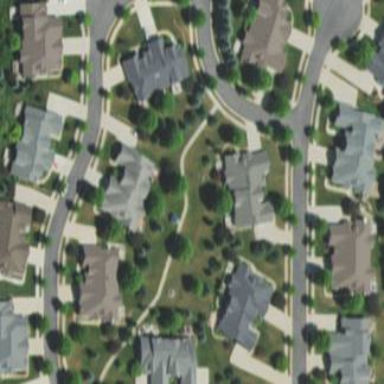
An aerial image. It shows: Condominium in residential area.